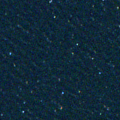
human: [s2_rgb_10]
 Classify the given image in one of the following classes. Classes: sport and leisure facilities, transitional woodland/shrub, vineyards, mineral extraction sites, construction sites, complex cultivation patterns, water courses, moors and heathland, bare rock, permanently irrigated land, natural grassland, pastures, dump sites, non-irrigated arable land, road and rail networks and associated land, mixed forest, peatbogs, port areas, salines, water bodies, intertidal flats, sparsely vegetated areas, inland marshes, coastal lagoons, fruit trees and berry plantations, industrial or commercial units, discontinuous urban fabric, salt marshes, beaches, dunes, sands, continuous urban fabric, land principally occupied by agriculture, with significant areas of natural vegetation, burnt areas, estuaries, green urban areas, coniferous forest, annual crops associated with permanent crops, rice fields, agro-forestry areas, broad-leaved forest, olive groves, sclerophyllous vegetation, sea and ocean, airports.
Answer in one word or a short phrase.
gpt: sea and ocean